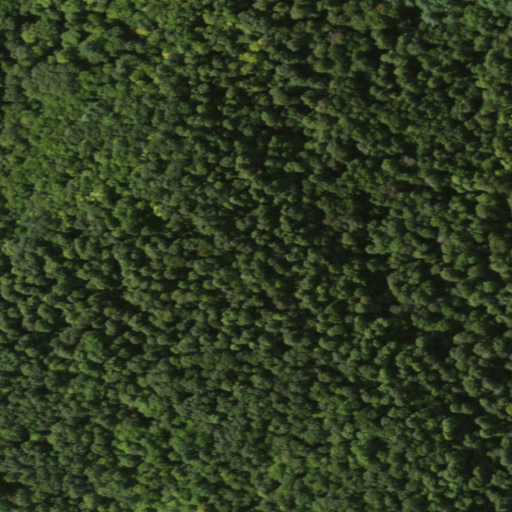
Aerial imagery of mountain in New York named Mount Pisgah containing deciduous forest, mixed forest, and evergreen forest